Question: I have a Rails app that I dont know what version it is.
Here is the app directory:

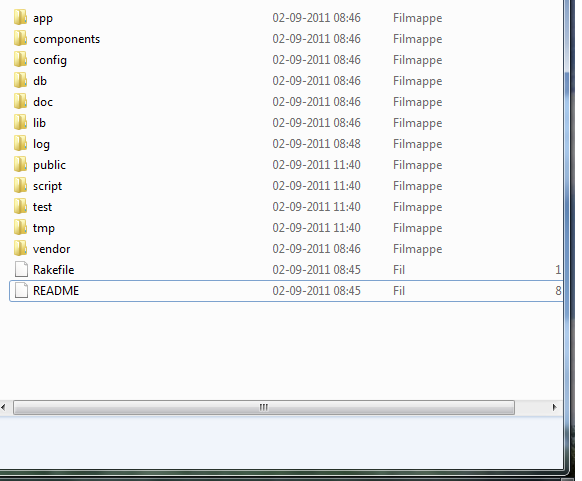
Answer: Take a look at your 'config/environment.rb' file. You should see a line like:
'''
RAILS_GEM_VERSION = 'x.x.x' unless defined? RAILS_GEM_VERSION
'''
where x.x.x should be your version.
That being said, you also have to make sure that there is no version of Rails in your 'vendor' directory, as that will override whatever gem version it might try loading.